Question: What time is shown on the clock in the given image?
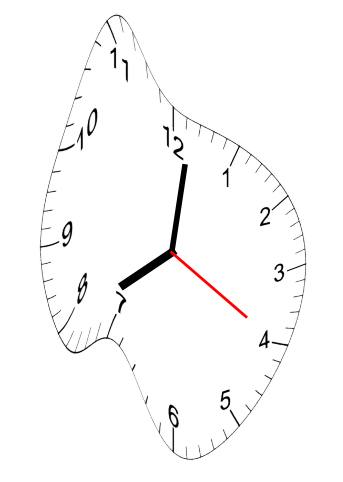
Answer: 08:01:20